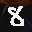
Label: 8